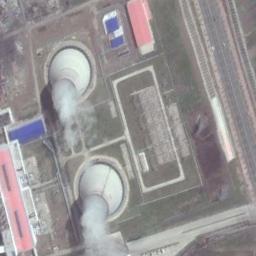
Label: thermal_power_station